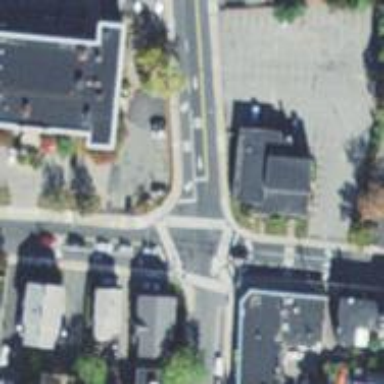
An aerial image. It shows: Pedestrian crossing with zebra markings on footway.